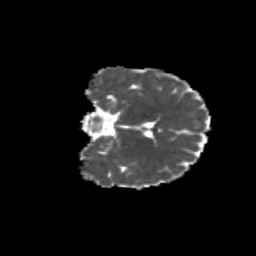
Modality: MD
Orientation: coronal
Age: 11
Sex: female
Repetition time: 9.5 s
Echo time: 0.089 s